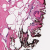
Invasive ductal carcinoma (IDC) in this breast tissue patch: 0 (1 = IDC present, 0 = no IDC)